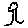
Label: tree